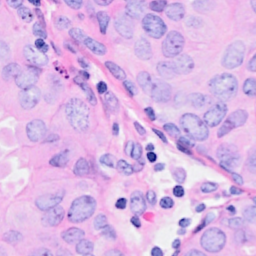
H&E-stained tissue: Breast